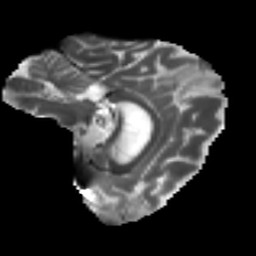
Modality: T2w
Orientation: sagittal
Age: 25
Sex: female
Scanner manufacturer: ge
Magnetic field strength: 3 T
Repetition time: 7.8 s
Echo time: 0.0606 s